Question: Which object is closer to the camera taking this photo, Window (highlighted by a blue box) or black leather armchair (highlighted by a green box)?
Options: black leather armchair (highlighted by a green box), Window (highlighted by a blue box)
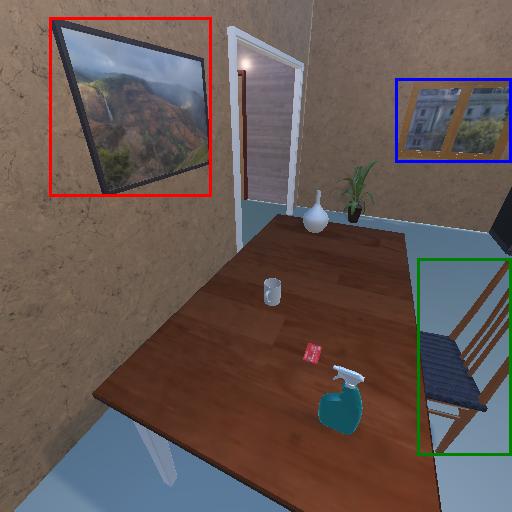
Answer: black leather armchair (highlighted by a green box)